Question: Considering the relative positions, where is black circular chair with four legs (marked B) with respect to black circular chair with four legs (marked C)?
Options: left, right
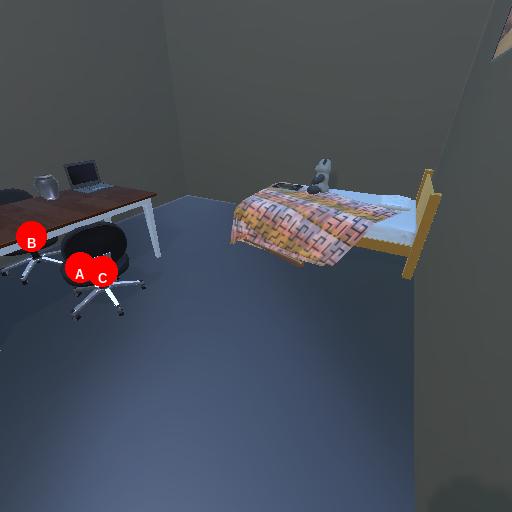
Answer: left